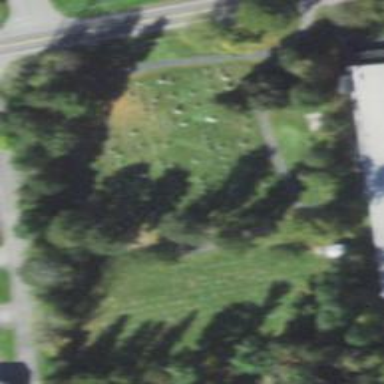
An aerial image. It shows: Cemetery.